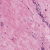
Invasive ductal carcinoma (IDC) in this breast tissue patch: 0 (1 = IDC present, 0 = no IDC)